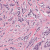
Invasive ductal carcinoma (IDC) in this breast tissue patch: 1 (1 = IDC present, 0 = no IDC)